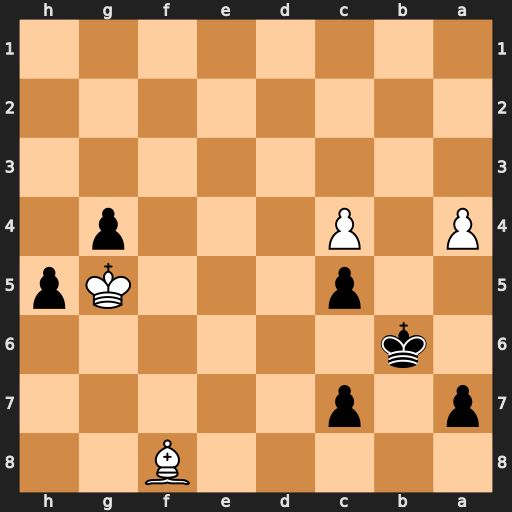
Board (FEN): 5B2/p1p5/1k6/2p3Kp/P1P3p1/8/8/8
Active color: b
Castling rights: -
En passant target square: -
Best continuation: g3 Kxh5 g2 a5+ Kc6